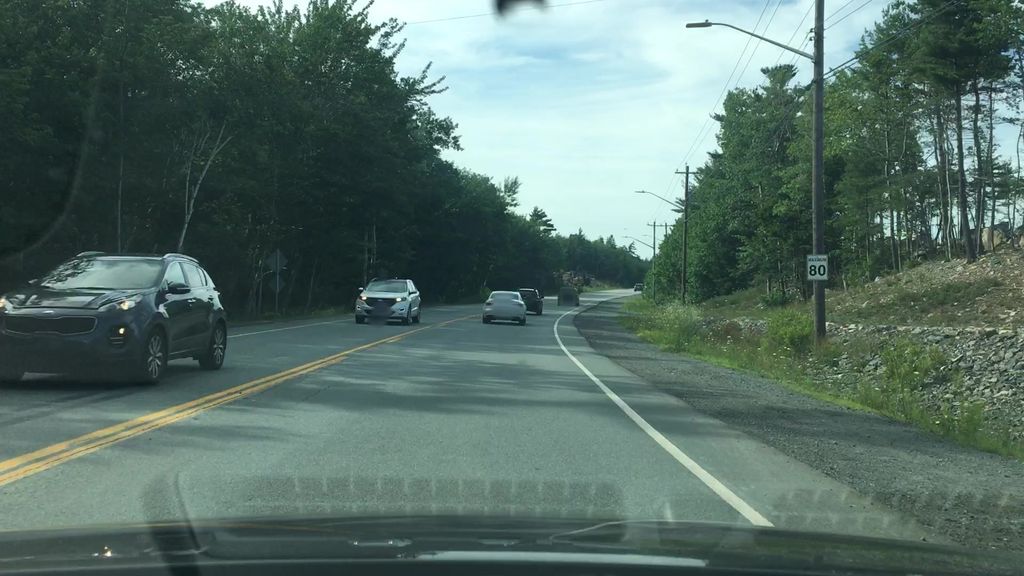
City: halifax